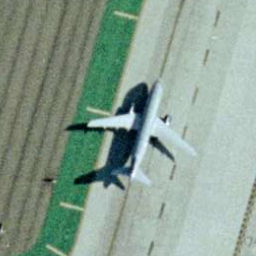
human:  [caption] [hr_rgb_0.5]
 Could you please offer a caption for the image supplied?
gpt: An airplane is taxiing on the runway .

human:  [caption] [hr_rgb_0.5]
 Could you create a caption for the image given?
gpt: There is an airplane on the runway .

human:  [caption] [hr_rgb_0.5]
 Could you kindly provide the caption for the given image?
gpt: There is an airplane taxiing on the runway .

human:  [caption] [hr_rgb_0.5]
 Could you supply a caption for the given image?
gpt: It is an airplane taxiing on the runway .

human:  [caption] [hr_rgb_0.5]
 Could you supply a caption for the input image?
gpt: An airplane is taxiing on the runway .